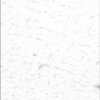
Label: not_dusty